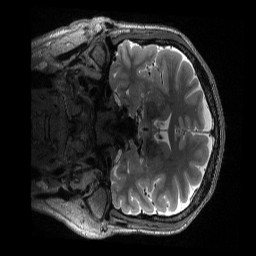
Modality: T2w
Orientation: coronal
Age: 46
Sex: male
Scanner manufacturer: siemens
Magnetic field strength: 3 T
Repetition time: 3.2 s
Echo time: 0.563 s